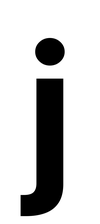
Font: Inter_Bold